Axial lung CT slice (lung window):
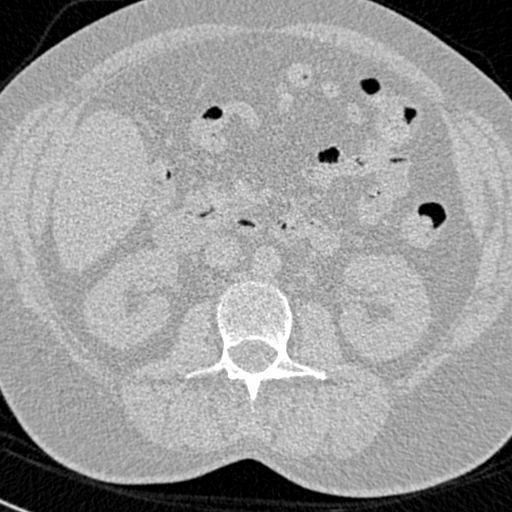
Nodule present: no